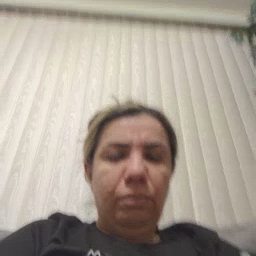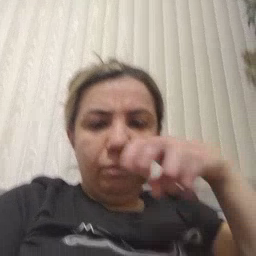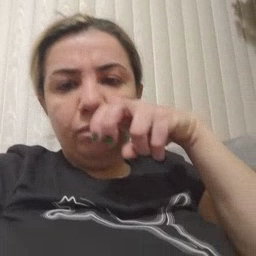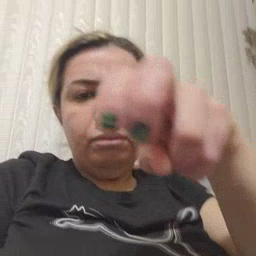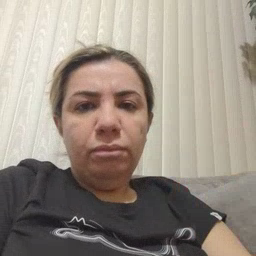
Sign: ride